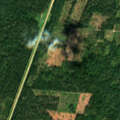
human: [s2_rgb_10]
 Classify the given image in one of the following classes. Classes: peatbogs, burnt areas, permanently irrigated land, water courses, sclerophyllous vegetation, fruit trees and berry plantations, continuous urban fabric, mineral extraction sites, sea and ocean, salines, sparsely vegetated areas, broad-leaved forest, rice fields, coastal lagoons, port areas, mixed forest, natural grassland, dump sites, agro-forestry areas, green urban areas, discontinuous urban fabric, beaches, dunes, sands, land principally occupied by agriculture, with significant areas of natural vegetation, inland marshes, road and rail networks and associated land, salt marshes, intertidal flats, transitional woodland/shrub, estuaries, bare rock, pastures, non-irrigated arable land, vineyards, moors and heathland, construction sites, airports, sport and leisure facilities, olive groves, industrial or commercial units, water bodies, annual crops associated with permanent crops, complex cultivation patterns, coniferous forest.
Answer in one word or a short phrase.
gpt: coniferous forest, transitional woodland/shrub